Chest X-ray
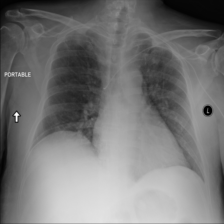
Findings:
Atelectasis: negative
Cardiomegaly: negative
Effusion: negative
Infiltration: negative
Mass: negative
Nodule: negative
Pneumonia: negative
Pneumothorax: negative
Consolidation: negative
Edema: negative
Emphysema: negative
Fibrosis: negative
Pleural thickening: negative
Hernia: negative